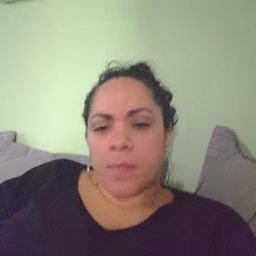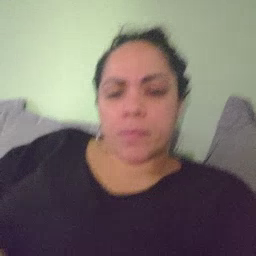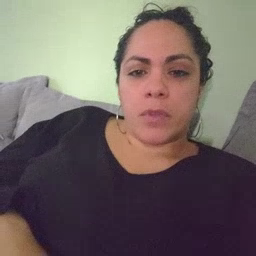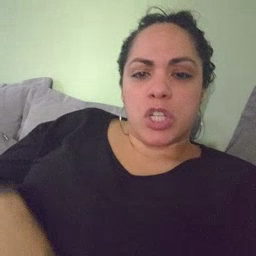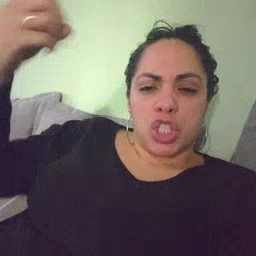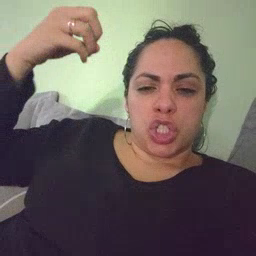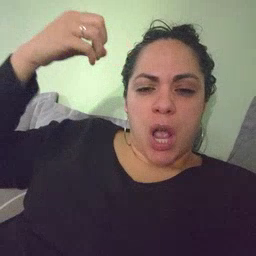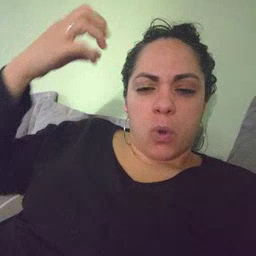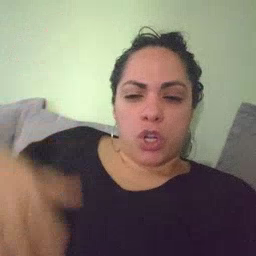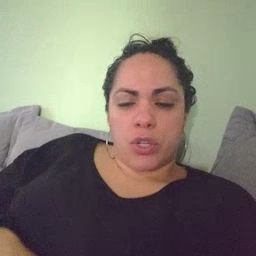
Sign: shower